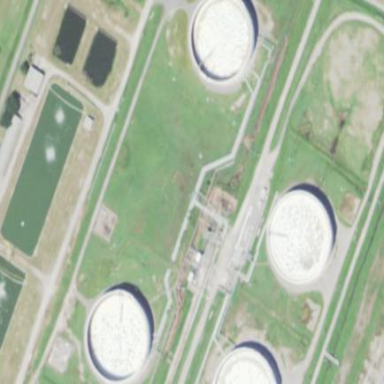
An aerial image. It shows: Industrial area designated as petroleum terminal.